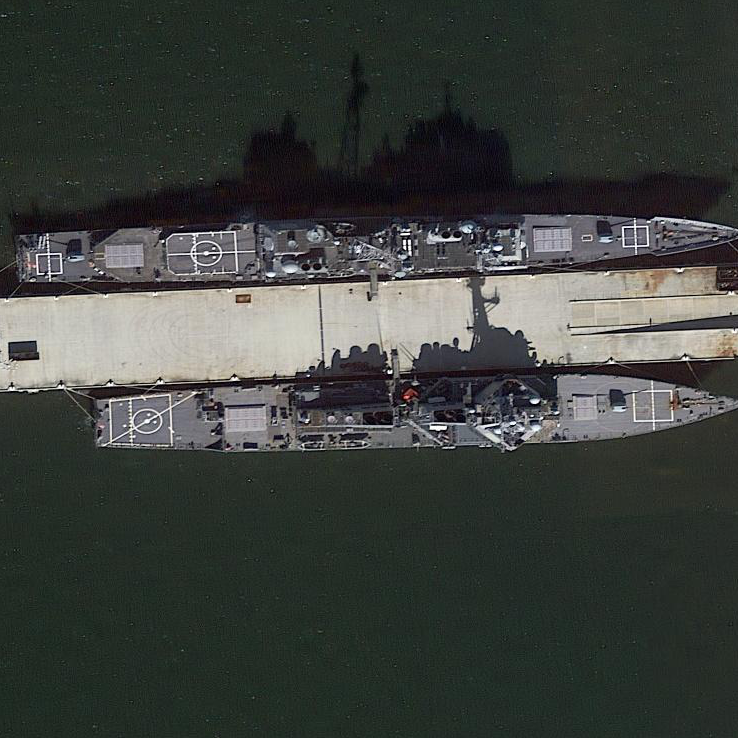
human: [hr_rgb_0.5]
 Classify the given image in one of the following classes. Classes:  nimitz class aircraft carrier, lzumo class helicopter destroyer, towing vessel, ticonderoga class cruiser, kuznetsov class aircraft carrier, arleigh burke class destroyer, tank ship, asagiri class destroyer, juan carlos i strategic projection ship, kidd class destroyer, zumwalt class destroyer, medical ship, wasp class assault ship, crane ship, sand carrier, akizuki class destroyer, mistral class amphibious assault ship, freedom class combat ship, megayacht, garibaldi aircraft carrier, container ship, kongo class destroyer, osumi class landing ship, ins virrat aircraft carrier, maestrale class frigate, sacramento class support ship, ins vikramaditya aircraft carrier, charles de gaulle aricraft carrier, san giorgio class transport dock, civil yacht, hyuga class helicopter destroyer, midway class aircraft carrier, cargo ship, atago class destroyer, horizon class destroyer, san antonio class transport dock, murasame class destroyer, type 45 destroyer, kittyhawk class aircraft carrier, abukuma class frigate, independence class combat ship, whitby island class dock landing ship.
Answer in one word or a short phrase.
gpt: Arleigh Burke class destroyer